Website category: sports
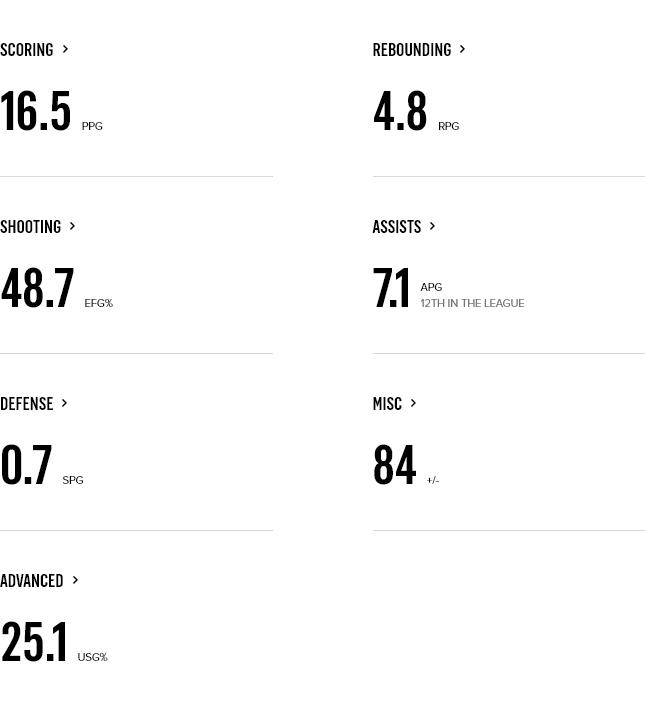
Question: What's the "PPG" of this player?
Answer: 16.5

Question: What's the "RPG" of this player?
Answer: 4.8

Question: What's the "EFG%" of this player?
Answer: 48.7

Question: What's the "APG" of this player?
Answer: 7.1

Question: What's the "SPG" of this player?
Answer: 0.7

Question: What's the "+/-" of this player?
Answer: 84

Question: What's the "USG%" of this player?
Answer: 25.1

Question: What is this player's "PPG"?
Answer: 16.5

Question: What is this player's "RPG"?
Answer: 4.8

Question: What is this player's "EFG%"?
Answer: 48.7

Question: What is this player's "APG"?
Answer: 7.1

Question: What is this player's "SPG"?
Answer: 0.7

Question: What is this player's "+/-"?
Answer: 84

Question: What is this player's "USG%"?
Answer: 25.1

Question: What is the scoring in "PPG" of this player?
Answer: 16.5

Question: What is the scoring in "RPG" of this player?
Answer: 4.8

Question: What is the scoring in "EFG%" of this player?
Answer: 48.7

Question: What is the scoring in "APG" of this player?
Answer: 7.1

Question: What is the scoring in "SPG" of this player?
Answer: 0.7

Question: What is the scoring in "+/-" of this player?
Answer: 84

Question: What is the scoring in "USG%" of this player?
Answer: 25.1

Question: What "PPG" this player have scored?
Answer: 16.5

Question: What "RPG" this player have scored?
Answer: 4.8

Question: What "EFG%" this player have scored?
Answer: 48.7

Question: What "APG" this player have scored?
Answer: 7.1

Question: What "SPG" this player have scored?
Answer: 0.7

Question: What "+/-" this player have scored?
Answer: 84

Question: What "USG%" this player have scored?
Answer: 25.1

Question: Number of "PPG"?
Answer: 16.5

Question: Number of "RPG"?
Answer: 4.8

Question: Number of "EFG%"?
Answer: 48.7

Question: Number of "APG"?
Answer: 7.1

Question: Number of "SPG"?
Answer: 0.7

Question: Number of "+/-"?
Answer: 84

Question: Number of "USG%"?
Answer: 25.1

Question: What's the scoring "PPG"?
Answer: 16.5

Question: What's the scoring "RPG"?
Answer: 4.8

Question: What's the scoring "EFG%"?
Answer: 48.7

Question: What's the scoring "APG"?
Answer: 7.1

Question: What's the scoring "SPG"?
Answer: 0.7

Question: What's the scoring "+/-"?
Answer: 84

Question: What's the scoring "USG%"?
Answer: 25.1